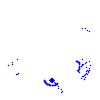
Particle: kaon